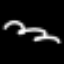
Label: squiggle